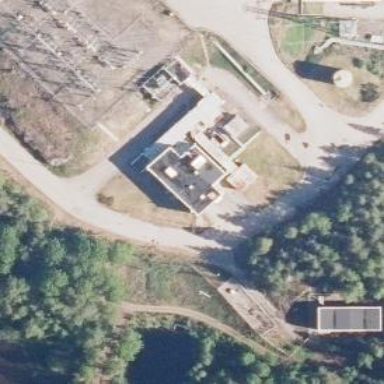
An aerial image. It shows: Industrial building with gas-powered generator.